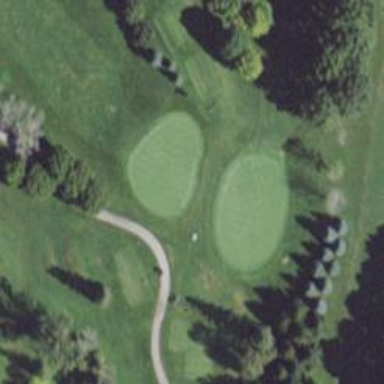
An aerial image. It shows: Golf hole.